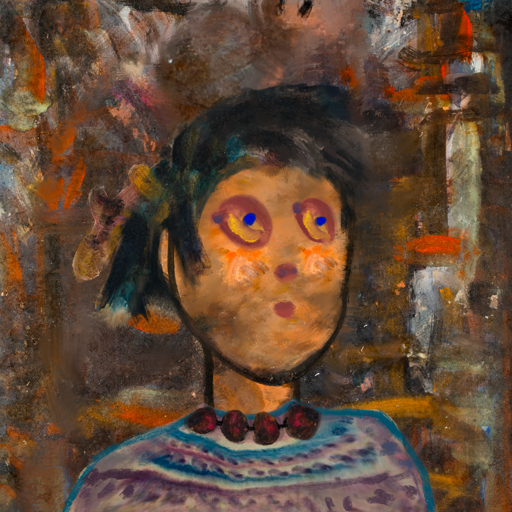
Background: GypsyQueen, Head And Neck Side: Gypsy_Queen, Face Side: Mother_And_Son_Son, Bust: HillGirl, Hair Side: Pipe, Head Accessory: Blank, Second Necklace: Blank, Necklace: Mosgoul, Baby: Blank